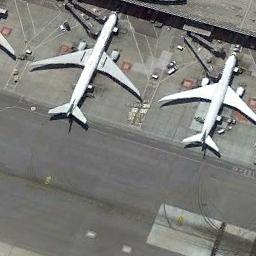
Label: airplane